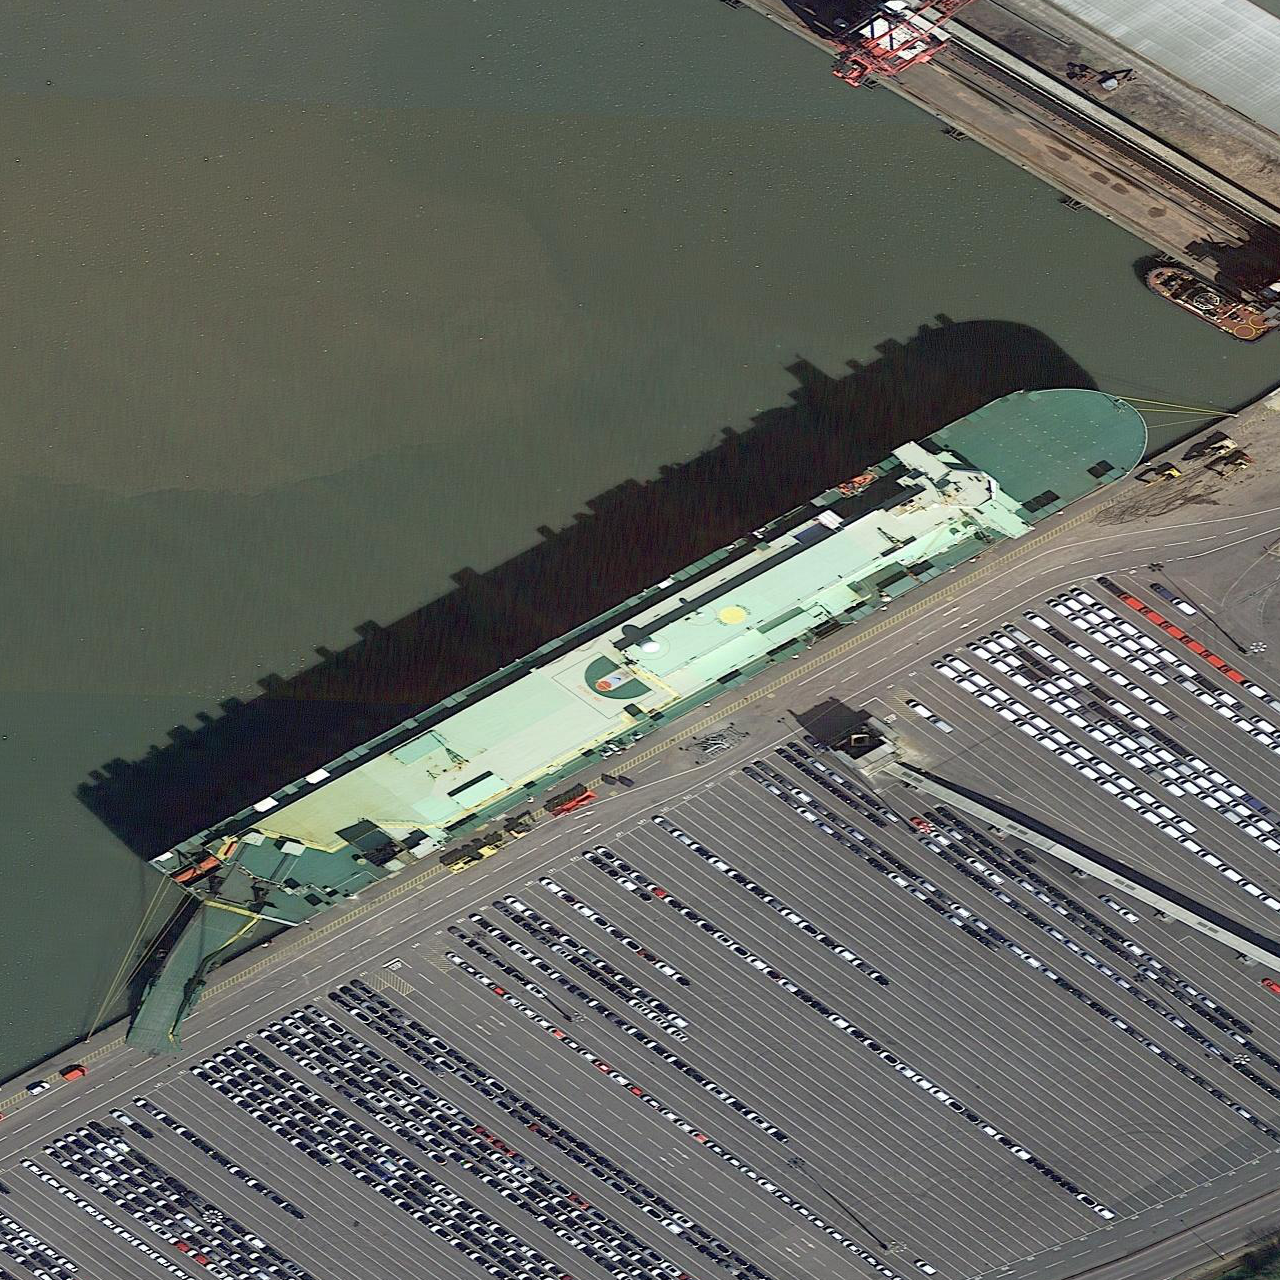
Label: civil